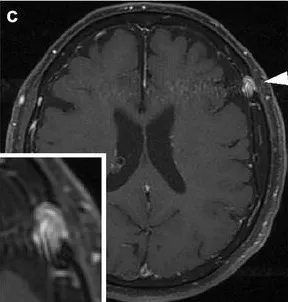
MRI scans prior to the operation. Images, and a part of the lumen was clearly enhanced with gadolinium contrast media.
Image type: radiology (mri)